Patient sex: F
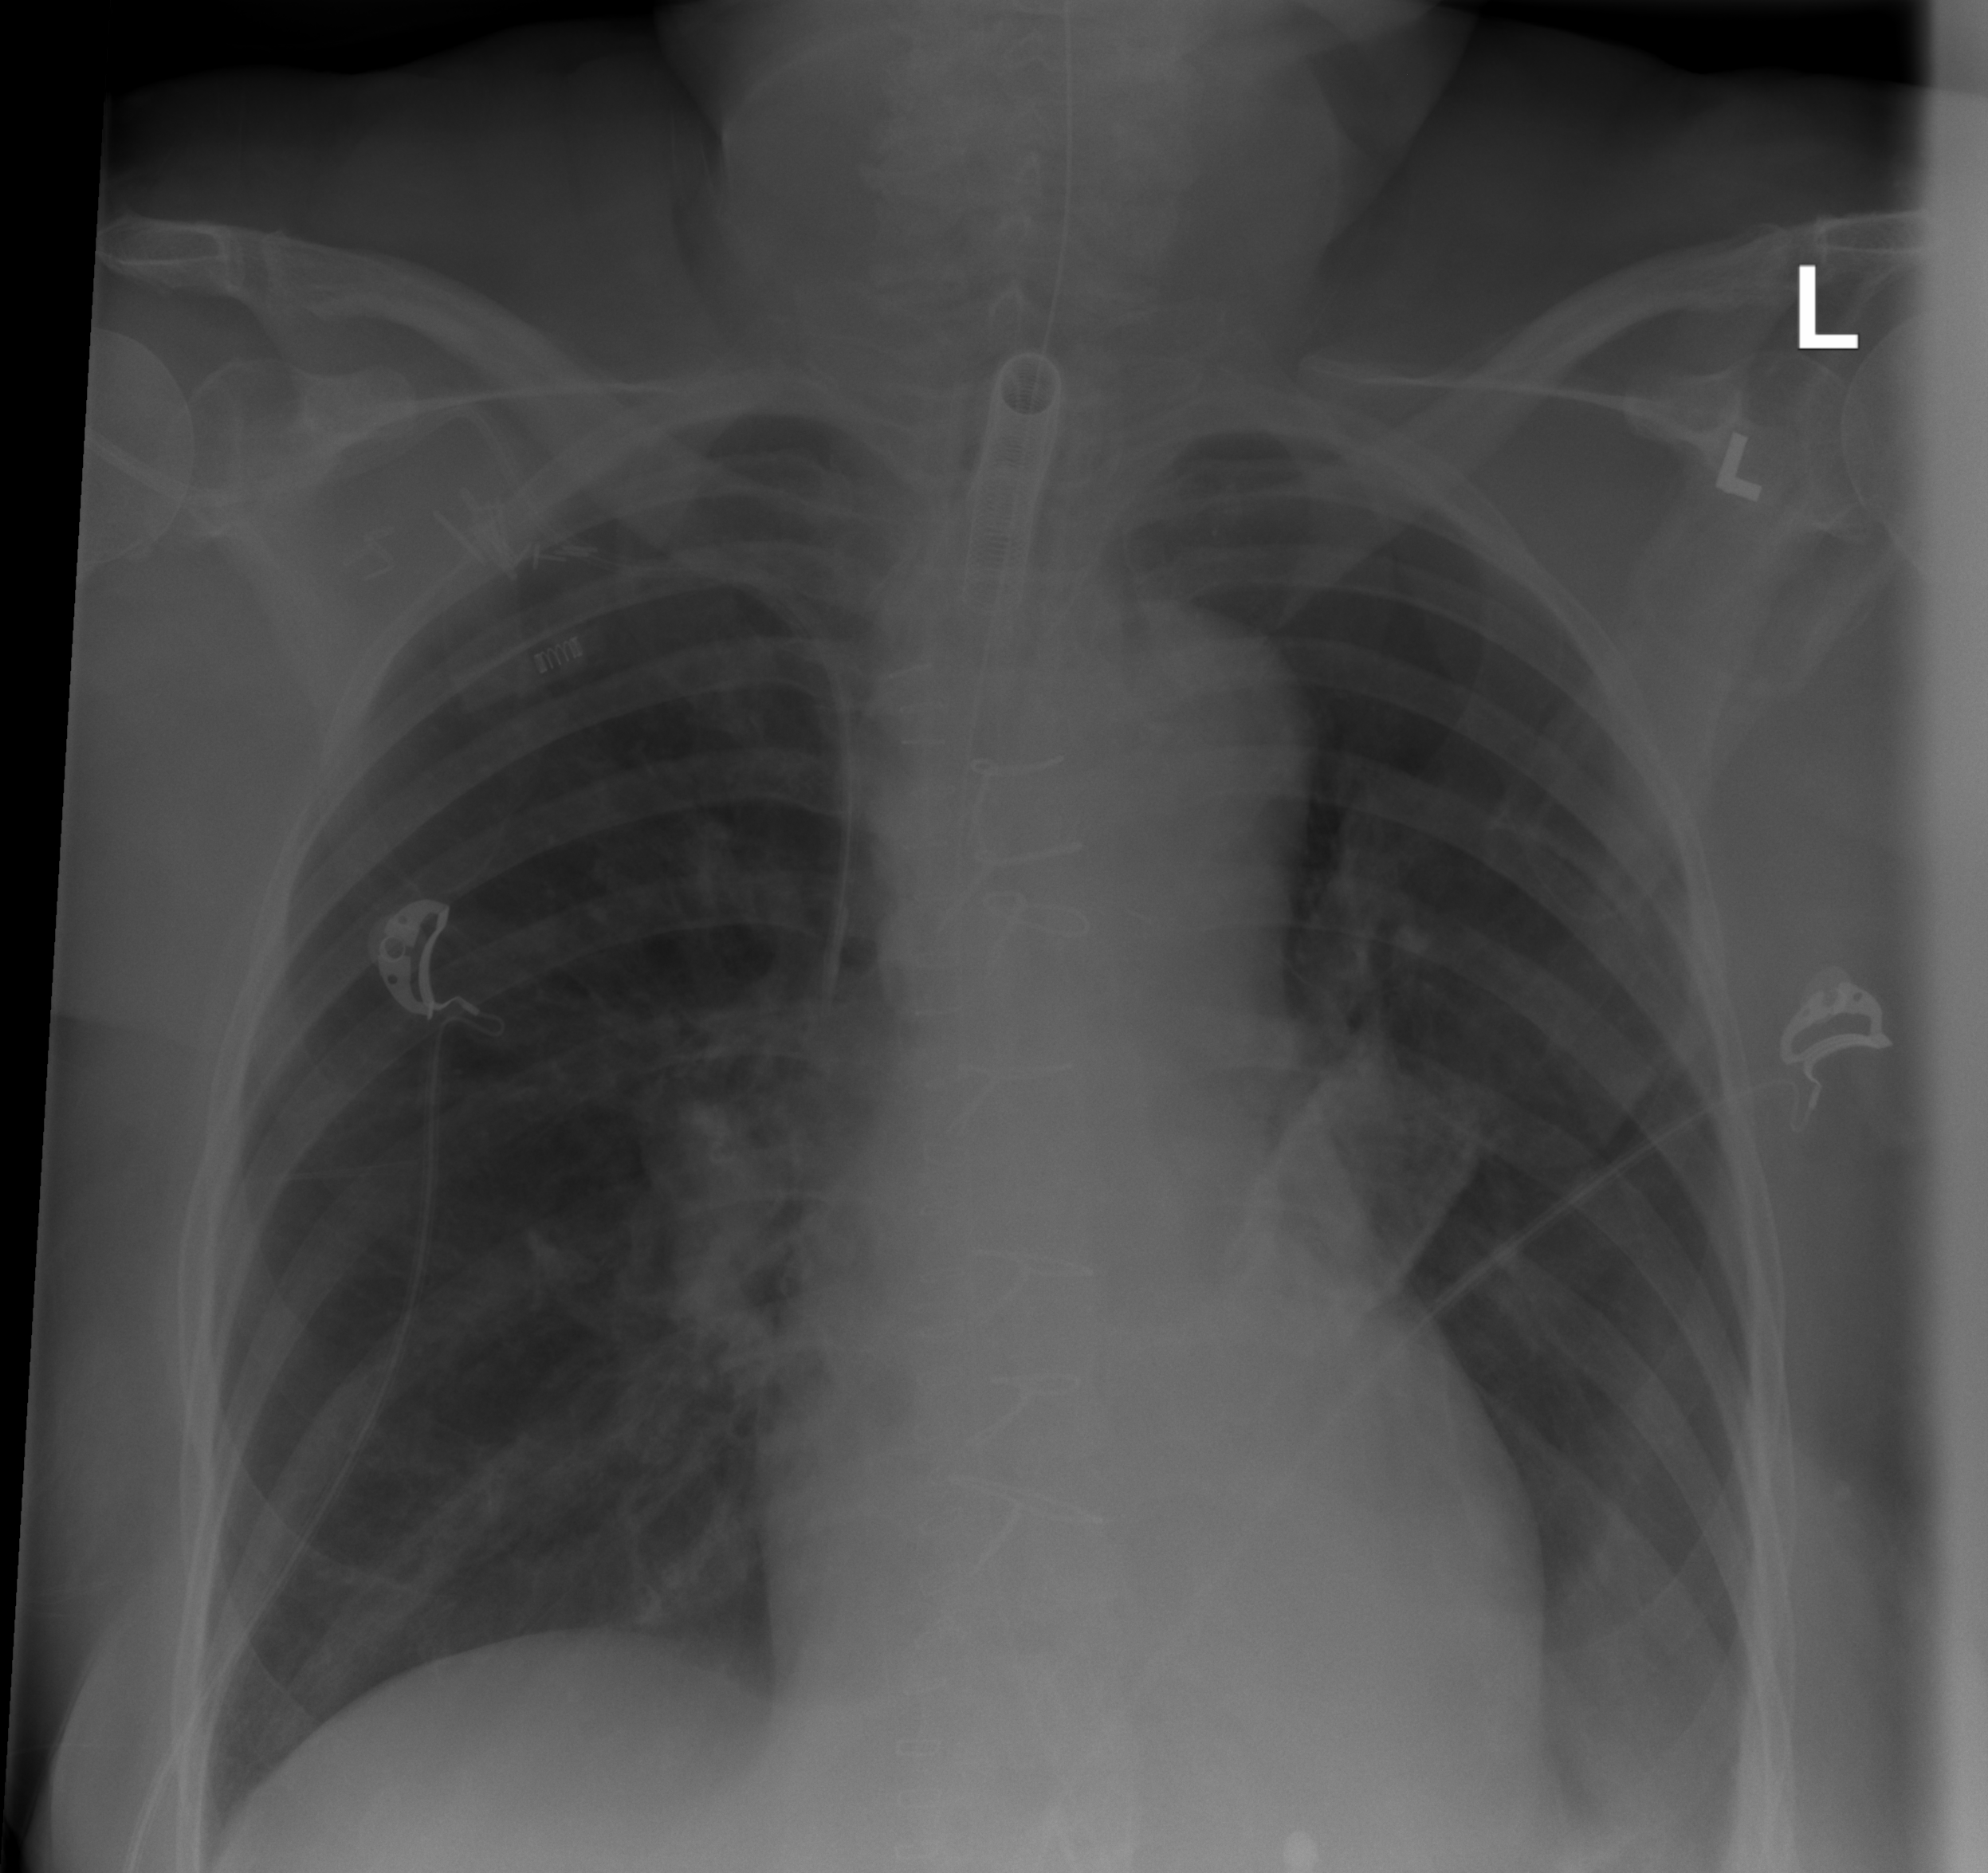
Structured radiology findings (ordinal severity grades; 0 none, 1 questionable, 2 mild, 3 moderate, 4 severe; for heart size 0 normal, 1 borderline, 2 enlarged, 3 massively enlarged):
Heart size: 1
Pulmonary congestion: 0
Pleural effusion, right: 0
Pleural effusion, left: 2
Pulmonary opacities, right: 0
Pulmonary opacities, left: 0
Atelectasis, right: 0
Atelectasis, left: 2